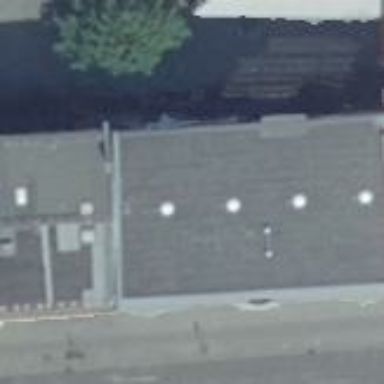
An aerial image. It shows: White commercial building.